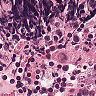
Metastatic tissue present: no